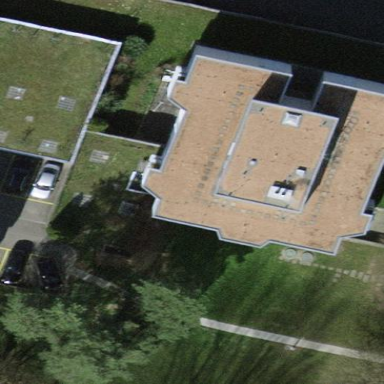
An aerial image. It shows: Flat-roofed apartment building.